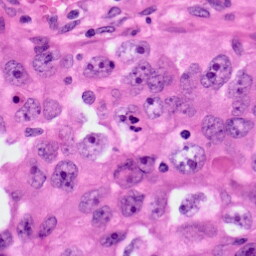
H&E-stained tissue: Lung